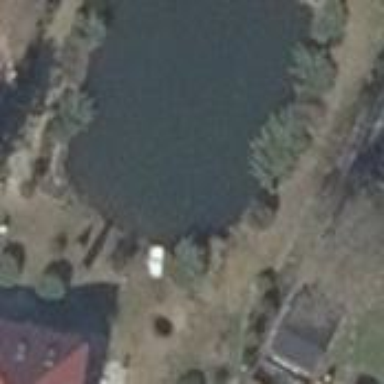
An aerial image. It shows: Serene pond surrounded by nature.